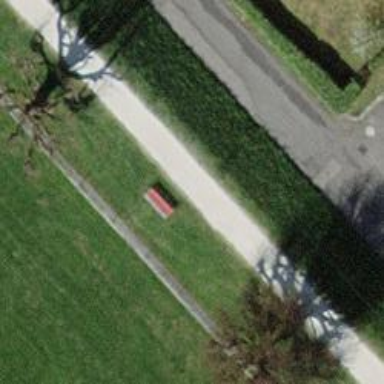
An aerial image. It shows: Red bench.